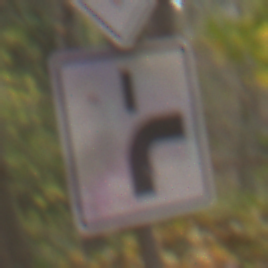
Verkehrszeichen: VerlaufVorfahrtsstrasse8
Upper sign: Vorfahrtsstrasse
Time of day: MorningAfternoon
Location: Outdoor (Nature)
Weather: Overcast
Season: Autumn
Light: Natural